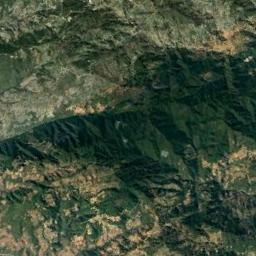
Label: mountain